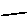
Label: line